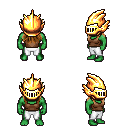
a pixel art fantasy rpg character, male body template, orc, green skin, brown pirate shirt, white pants, brown unkempt hairstyle, gold helm, four views (front, back, left, right), 2x2 character sprite sheet, small pixel art, hard edges, no anti-aliasing